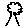
Label: tree